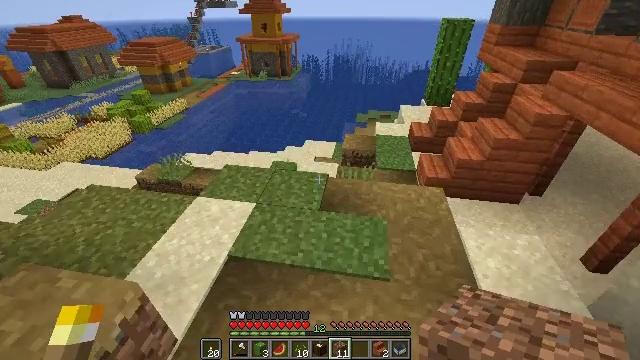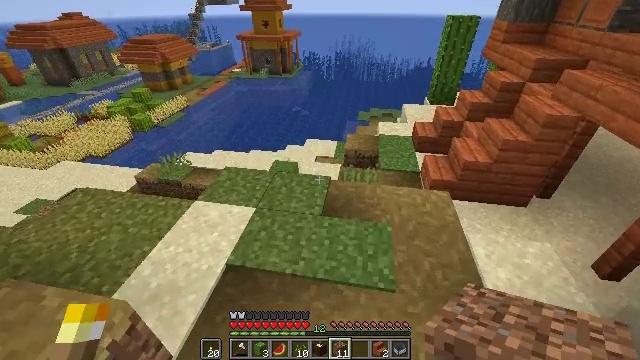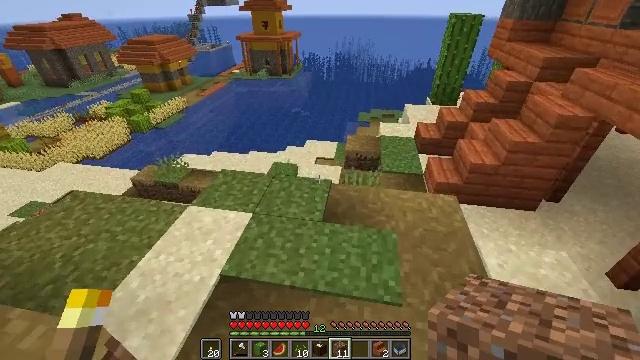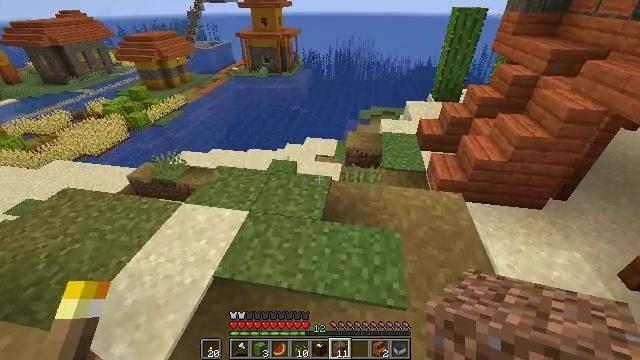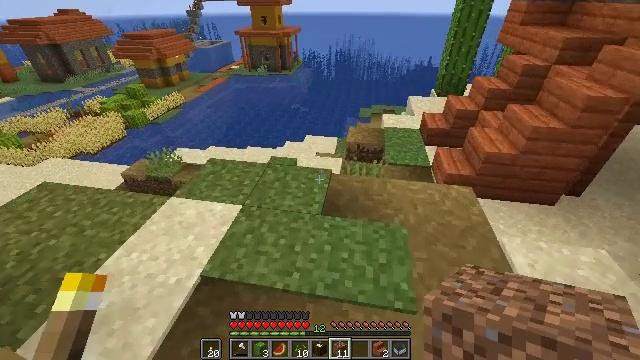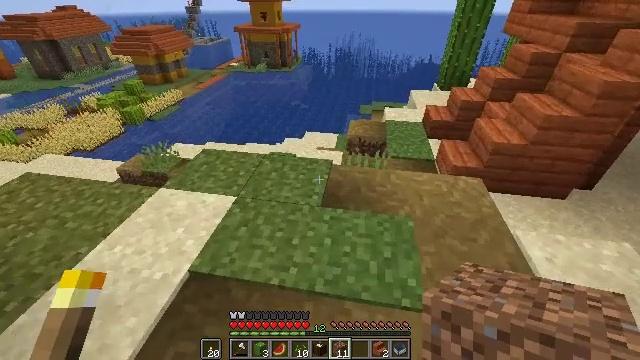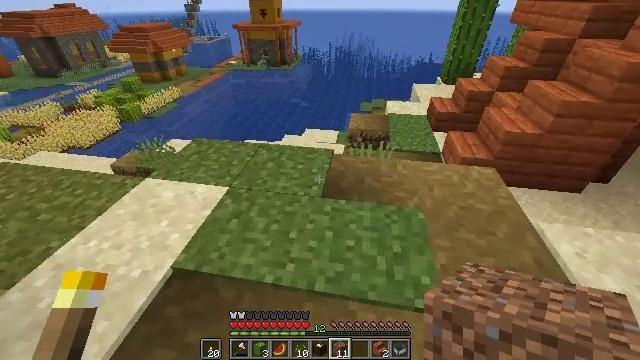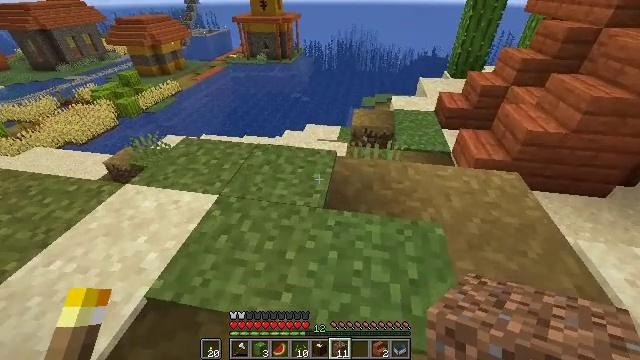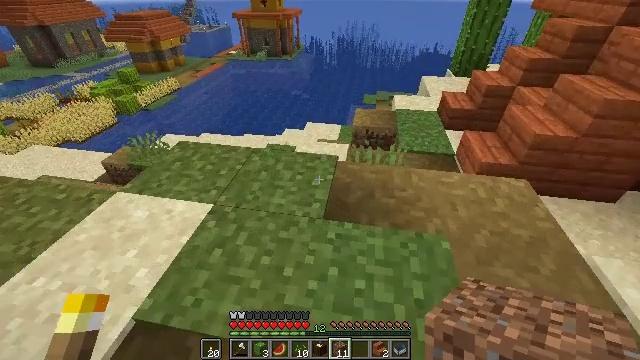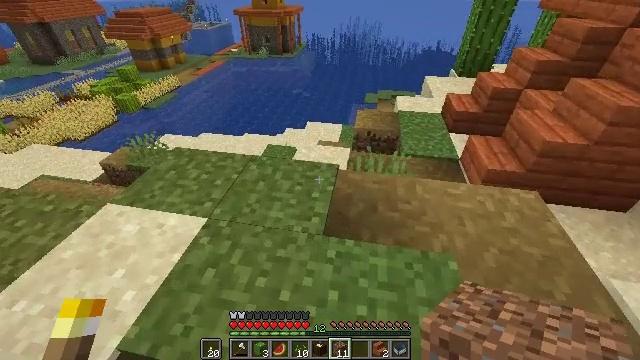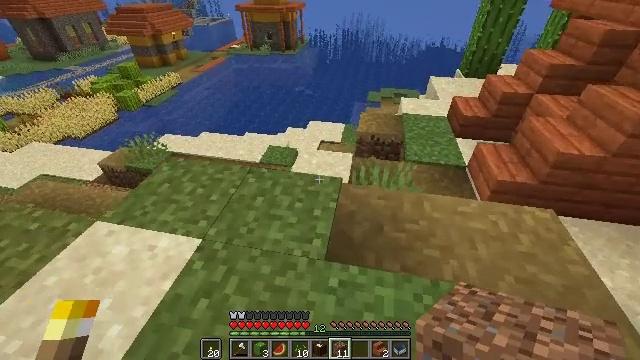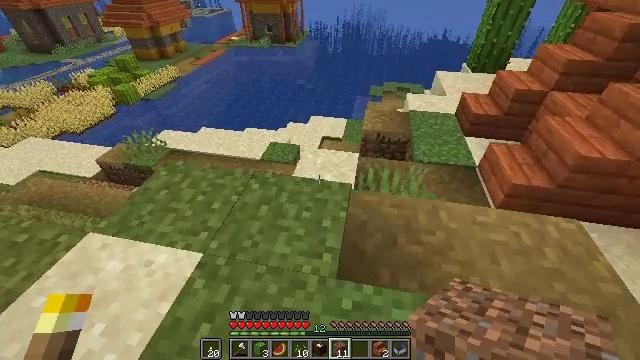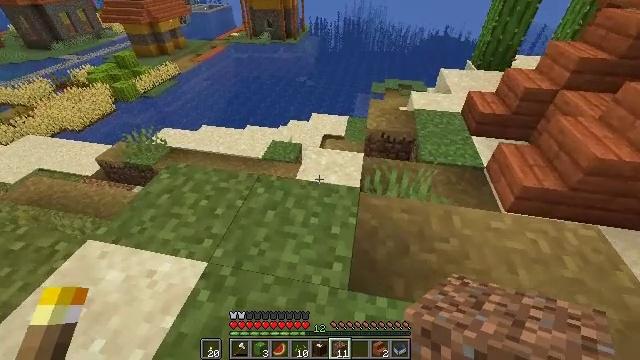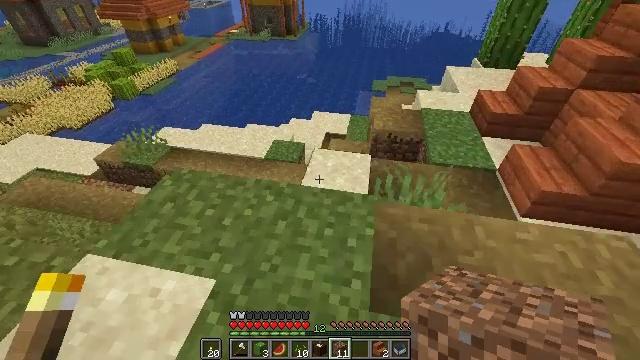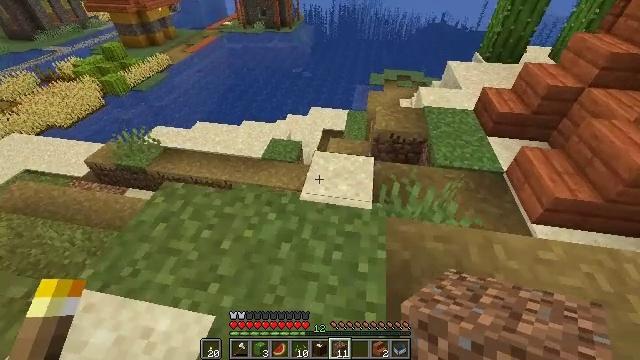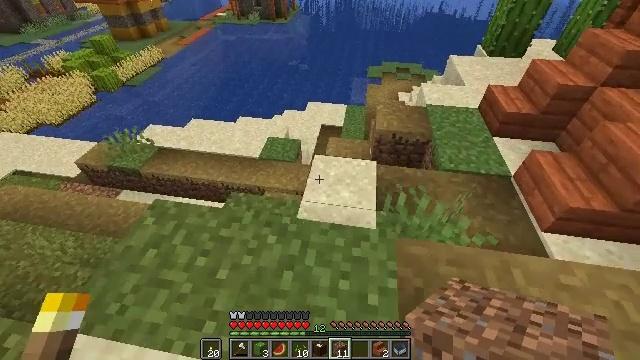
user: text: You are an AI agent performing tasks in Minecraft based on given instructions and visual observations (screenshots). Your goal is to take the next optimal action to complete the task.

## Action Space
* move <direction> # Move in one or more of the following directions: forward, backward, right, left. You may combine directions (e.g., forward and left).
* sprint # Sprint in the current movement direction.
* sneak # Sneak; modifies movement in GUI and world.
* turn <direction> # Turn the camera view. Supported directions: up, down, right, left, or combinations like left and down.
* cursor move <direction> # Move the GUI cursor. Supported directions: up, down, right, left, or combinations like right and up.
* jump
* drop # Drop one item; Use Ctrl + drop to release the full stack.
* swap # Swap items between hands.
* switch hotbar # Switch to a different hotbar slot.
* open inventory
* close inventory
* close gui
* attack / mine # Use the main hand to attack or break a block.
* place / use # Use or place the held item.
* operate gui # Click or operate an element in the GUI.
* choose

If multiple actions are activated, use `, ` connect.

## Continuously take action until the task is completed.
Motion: motion action
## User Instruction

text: Break the acacia stairs in your build.
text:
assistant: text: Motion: move forward
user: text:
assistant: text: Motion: move forward
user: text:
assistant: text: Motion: move forward
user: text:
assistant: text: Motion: move forward
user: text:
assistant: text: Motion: move forward
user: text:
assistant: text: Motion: move forward
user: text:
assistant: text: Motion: move forward
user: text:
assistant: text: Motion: move forward
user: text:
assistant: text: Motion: move forward
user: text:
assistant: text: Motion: move forward and move left
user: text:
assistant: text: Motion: move forward and move left, turn down
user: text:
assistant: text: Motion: move forward and move left
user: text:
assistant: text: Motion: move forward
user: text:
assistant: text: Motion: move forward, turn right and down
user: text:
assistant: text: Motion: move forward, turn down
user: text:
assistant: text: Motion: move forward, turn down
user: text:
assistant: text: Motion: turn down
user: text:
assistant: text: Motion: no_op
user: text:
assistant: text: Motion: turn right and down
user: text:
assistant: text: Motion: no_op
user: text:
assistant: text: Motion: turn right and down
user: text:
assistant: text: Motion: turn right
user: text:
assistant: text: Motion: no_op
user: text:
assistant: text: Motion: no_op
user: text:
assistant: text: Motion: no_op
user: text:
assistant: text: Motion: no_op
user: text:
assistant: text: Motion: no_op
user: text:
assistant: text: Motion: no_op
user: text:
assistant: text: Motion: no_op
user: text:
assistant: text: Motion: no_op